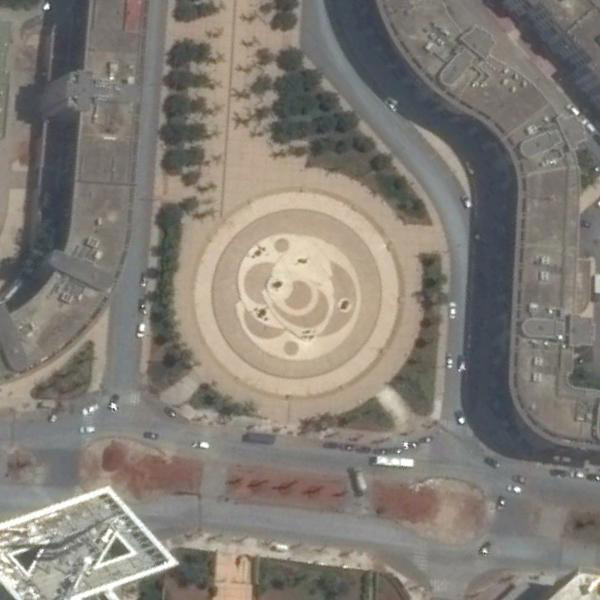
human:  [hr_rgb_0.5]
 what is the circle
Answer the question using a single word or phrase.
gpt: square